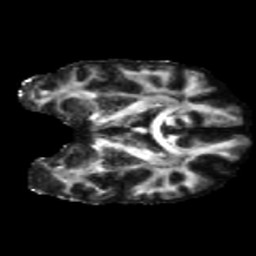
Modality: FA
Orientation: coronal
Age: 39
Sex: female
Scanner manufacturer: siemens
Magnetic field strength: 3 T
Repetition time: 5.25 s
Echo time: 0.08 s